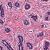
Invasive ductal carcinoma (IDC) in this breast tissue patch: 0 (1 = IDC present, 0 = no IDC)